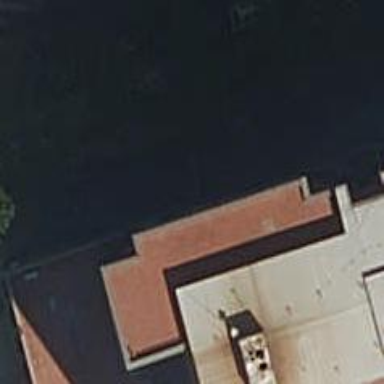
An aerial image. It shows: Part of building.